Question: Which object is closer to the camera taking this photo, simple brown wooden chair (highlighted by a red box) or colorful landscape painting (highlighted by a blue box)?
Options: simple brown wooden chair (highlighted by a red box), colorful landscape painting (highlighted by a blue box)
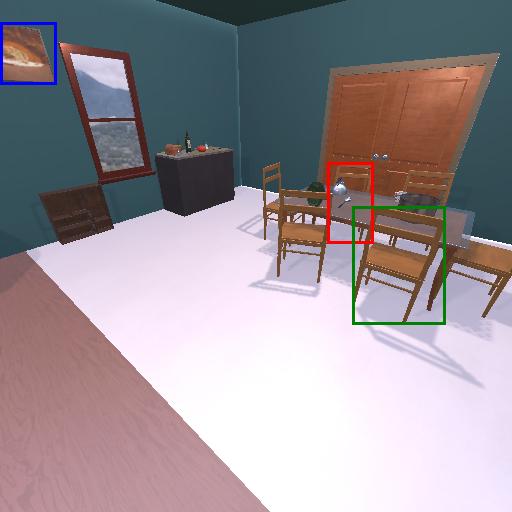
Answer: simple brown wooden chair (highlighted by a red box)